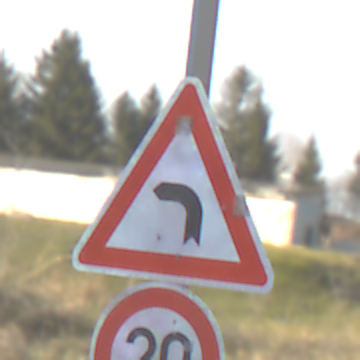
Verkehrszeichen: KurveLinks
Zusatzzeichen unten: Geschwindigkeit20
Umgebung: Outdoor, Nature
Tageszeit: MorningAfternoon
Wetter: Clear
Licht: Natural
Jahreszeit: NotSpecified
Kontrast: HighContrast